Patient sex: M
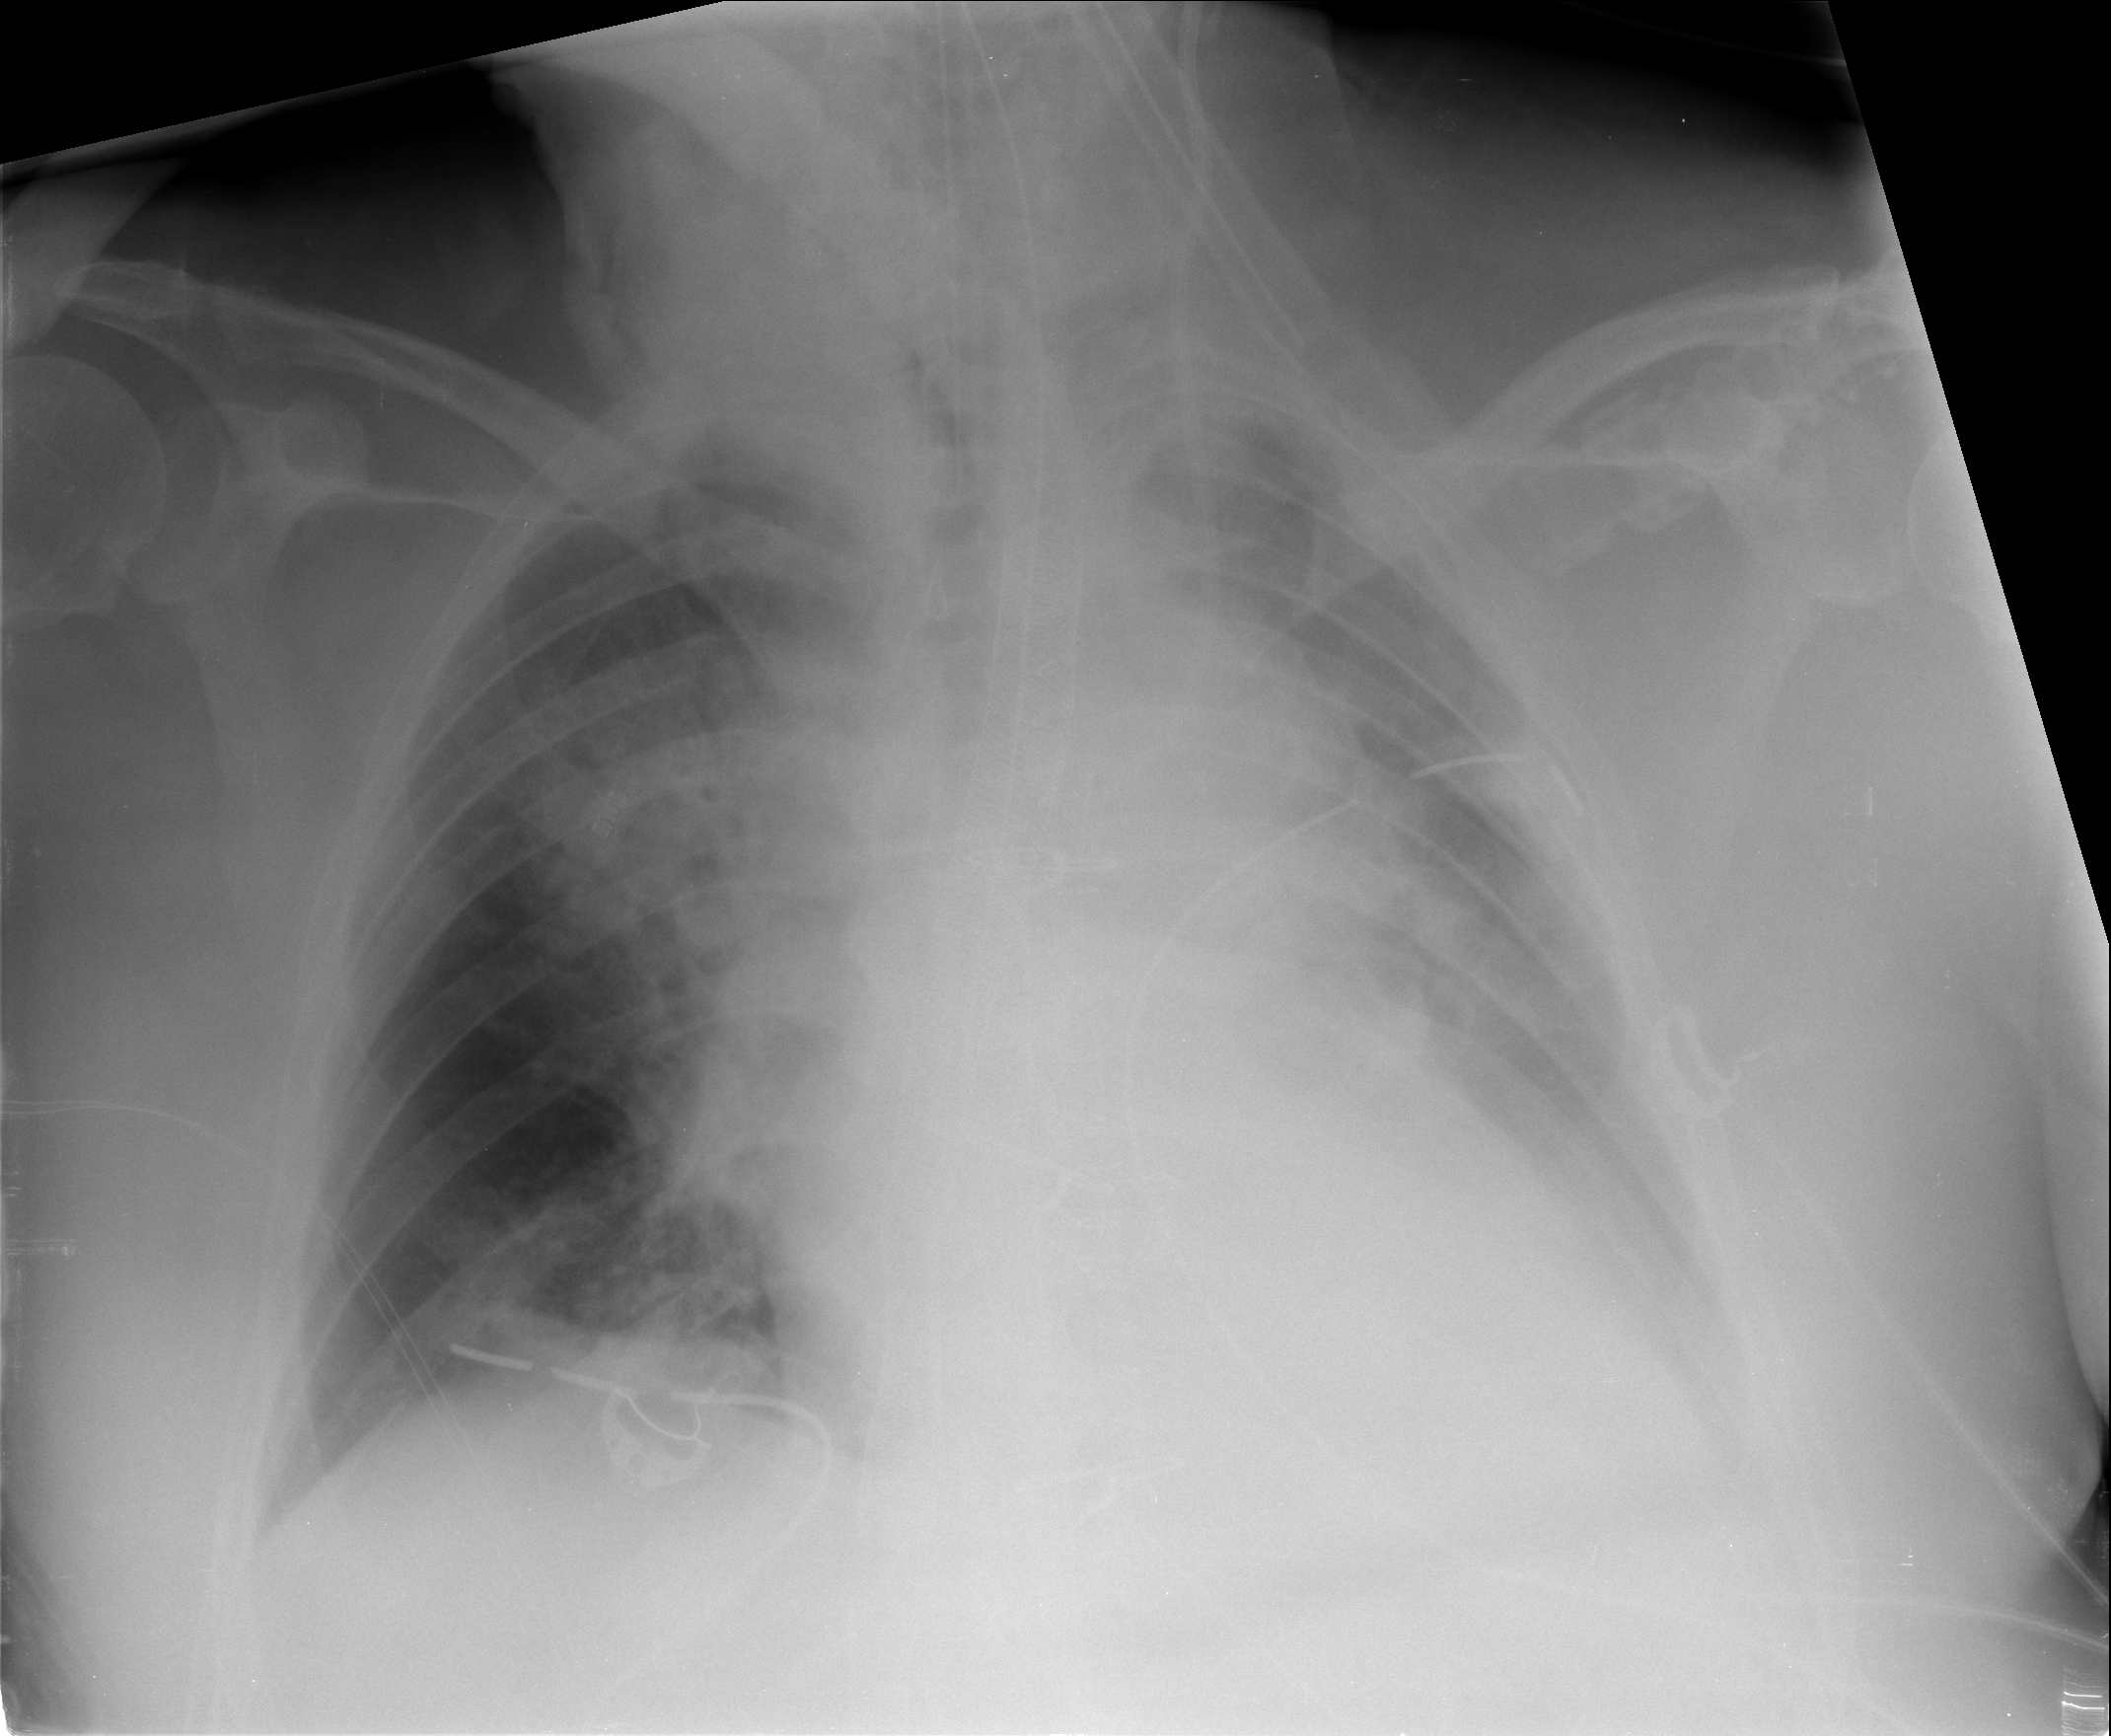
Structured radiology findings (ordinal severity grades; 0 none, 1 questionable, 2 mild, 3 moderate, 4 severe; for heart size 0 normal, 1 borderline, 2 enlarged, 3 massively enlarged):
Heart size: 2
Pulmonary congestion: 3
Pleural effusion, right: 1
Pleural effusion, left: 2
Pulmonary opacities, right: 3
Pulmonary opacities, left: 2
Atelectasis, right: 2
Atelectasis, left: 2